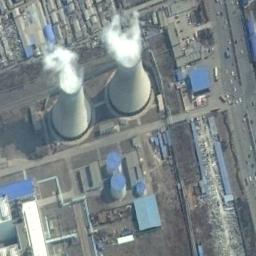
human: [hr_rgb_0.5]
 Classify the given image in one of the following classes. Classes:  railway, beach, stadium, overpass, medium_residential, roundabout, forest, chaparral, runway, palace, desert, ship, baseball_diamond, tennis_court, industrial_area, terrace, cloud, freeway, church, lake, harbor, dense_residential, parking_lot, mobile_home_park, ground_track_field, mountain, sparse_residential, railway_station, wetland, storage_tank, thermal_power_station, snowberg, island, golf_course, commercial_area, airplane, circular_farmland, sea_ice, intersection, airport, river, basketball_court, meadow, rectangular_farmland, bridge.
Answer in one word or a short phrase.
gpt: thermal_power_station